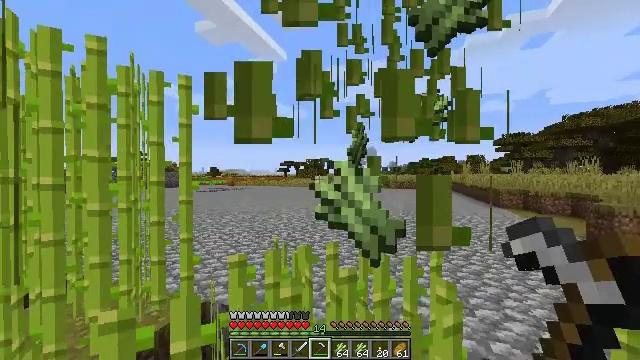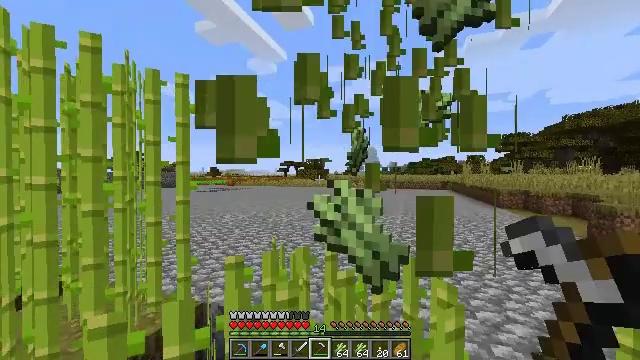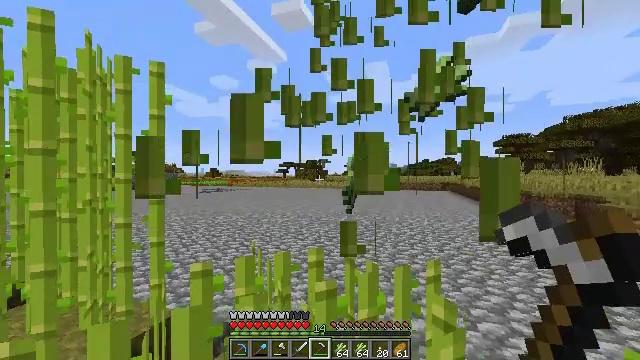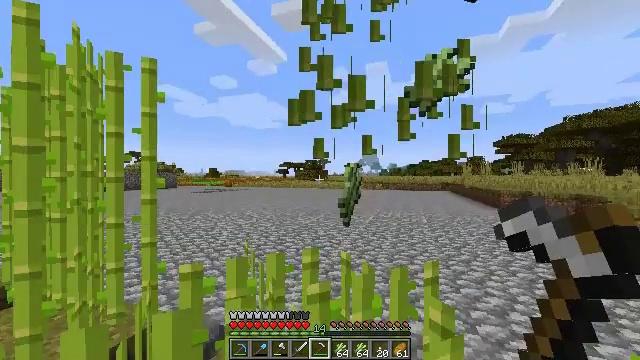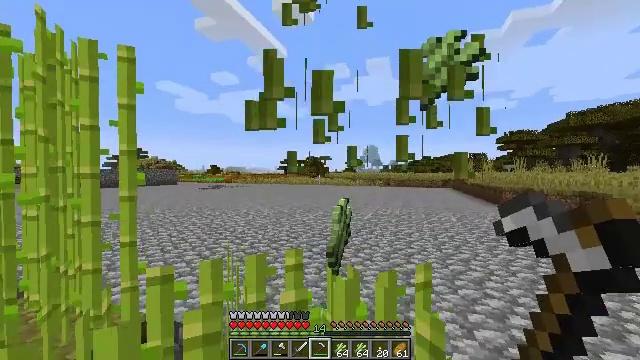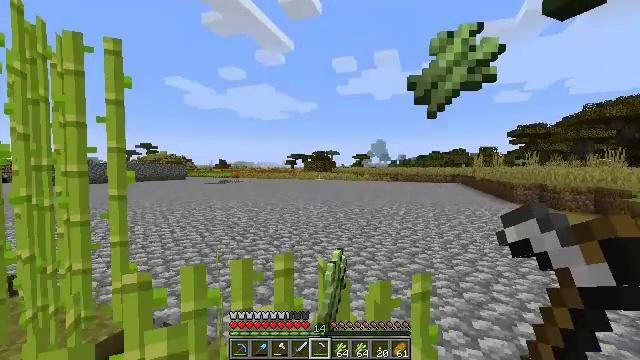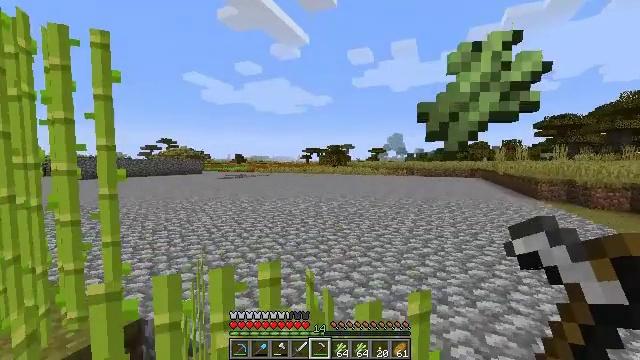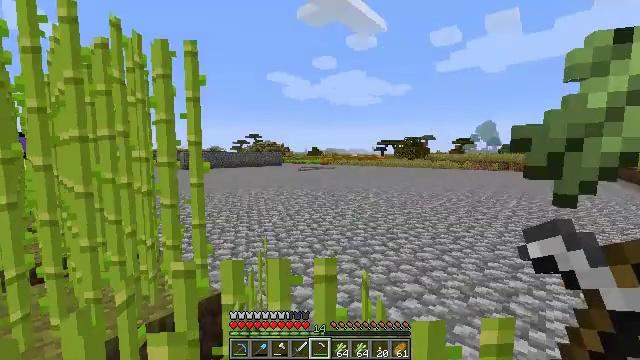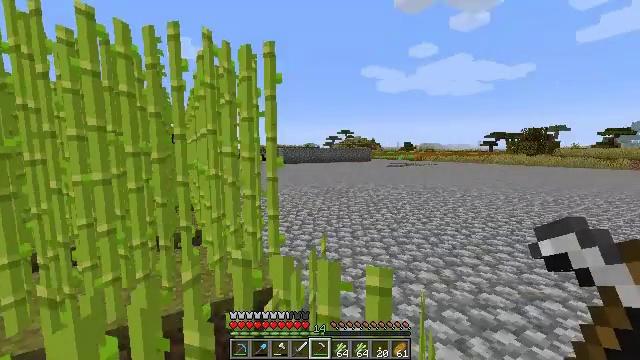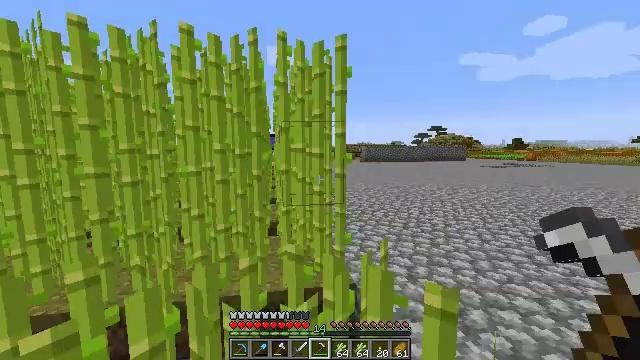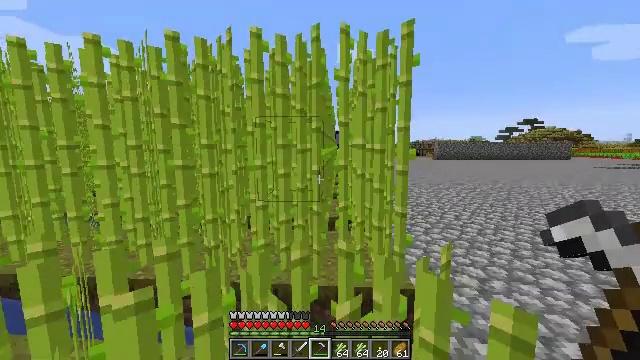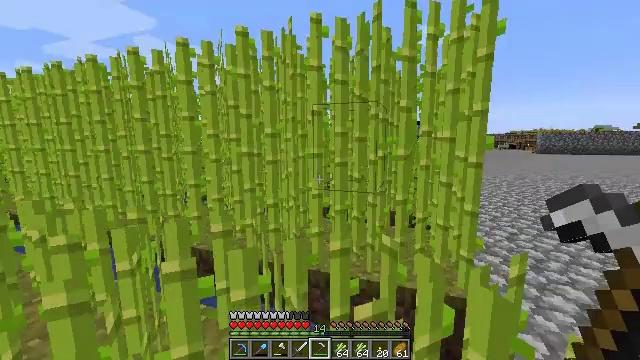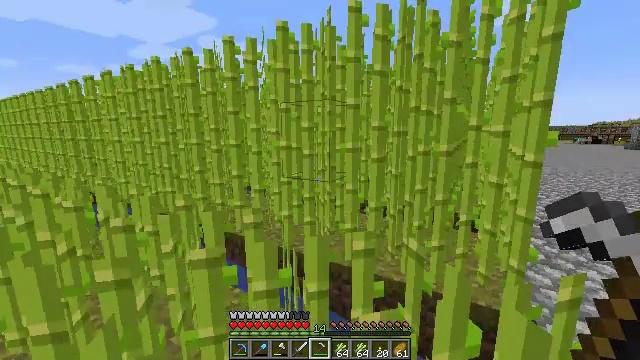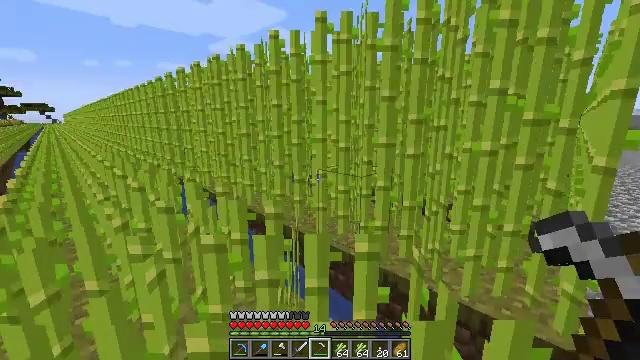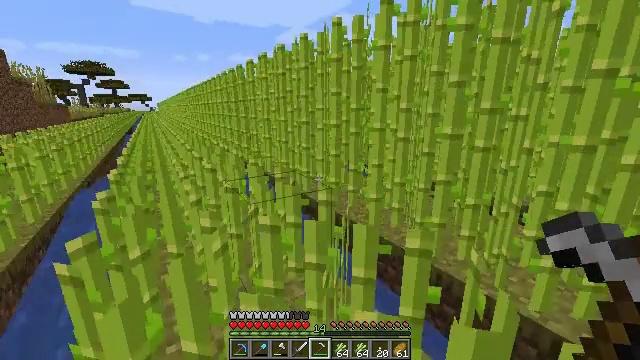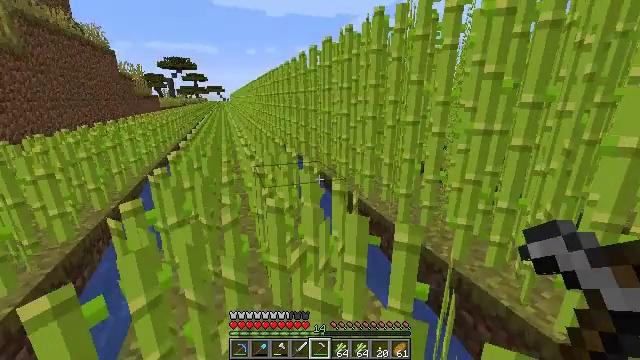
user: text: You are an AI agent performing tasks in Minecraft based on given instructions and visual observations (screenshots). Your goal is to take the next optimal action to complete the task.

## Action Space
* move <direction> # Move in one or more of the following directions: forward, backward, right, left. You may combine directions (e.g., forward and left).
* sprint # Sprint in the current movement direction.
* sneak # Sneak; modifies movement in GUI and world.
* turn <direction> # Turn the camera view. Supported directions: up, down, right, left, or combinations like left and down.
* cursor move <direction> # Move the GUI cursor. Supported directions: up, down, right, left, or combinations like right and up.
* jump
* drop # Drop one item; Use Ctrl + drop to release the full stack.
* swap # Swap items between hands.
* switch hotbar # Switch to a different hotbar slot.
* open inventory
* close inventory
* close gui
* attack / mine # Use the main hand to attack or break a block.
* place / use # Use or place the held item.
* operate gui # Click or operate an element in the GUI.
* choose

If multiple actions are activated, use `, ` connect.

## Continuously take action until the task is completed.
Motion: motion action
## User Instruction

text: Mine the sugar cane near rivers.
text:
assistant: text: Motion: move forward and move right, attack / mine
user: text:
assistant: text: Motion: move forward and move right
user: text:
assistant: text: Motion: move forward and move right
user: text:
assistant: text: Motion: move forward and move right
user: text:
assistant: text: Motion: move forward and move right, turn left and down
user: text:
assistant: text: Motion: move forward and move right, turn left and down
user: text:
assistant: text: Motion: move forward and move right, turn left and down
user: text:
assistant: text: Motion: move forward and move right, turn left and down
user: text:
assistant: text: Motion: move forward and move right, turn left
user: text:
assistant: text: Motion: move forward and move right, turn left
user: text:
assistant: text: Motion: move forward and move right, turn left and down
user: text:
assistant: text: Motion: move right, turn left and down
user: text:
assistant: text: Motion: move right, turn left and down
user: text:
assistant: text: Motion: move right, turn left and down
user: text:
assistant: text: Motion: move back and move right, turn left and down
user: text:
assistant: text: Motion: move back and move right, turn left and down
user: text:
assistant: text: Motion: move back and move right, turn left and down
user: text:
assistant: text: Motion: move back and move left, turn left and down
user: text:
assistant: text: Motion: move back and move left, turn down
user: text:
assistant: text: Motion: move back and move left, turn right and down
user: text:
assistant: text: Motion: move back and move left, turn right
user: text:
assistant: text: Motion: move back and move left, turn right
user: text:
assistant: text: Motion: move back and move left
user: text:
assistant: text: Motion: move back and move left, turn right
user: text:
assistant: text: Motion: move left
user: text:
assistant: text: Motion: move left, turn right
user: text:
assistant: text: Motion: move left, turn right
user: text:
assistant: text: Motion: move left
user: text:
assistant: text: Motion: move left, turn right
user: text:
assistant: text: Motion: move forward and move left, turn right